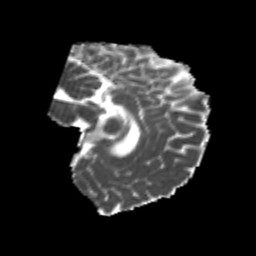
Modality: MD
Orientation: sagittal
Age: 21
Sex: male
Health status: healthy
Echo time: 0.074 s